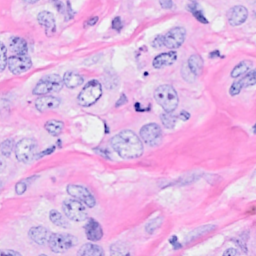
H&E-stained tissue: Breast